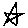
Label: star